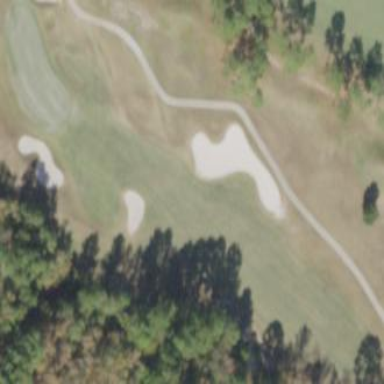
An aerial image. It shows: Golf fairway surrounded by grass.